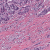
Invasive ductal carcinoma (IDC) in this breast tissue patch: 1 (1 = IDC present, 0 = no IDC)